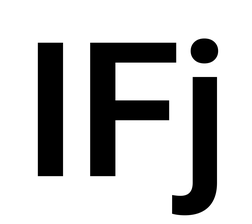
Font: Roboto_SemiBold